九年级 · 度量几何学
(本题8分)（2021$cdot$浙江温州$cdot$九年级阶段练习）如图,矩形$ABCD,BFperpAC$交$CD$于点$E$,交$AD$的延长线于点$F$.(1)求证:$AB^{2}=BCcdotAF$.（2）当$frac{BC}{AB}=frac{2}{3},DF=5$时,求$AC$的长.
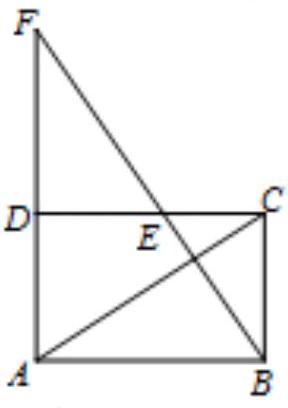
答案: (1)见详解;(2)$2sqrt{13}$
解析: 【分析】(1)根据矩形$ABCD$和$BFperpAC$得到$triangleABFsimtriangleBCA$,列比例式即可得出结论;(2)设$BC=2x,AB=3x$,根据$AB^{2}=BCcdotAF$,可得方程$(3x)^{2}=2x(2x+5)$,再根据勾股定理即可得到结论.【详解】(1)证明:$because$矩形$ABCD$$thereforeangleFAB=angleABC=90^{circ}$$becauseBFperpAC$$thereforeangleACB+angleCBE=angleCBE+angleFBA=90^{circ}$$thereforeangleACB=angleFBA$$thereforetriangleABFsimtriangleBCA$$thereforefrac{AB}{BC}=frac{AF}{BA}$$thereforeAB^{2}=BCcdotAF$(2)解:$becausefrac{BC}{AB}=frac{2}{3}$$therefore$设$BC=2x,AB=3x$$becauseAB^{2}=BCcdotAF$$therefore(3x)^{2}=2x(2x+5)$$thereforex_{1}=0,x_{2}=2$$thereforeBC=4,AB=6$$thereforeAC=sqrt{6^{2}+4^{2}}=2sqrt{13}$【点睛】本题考查了相似三角形的判定和性质和勾股定理,熟记相似三角形的判定和性质和勾股定理是解题的关键.